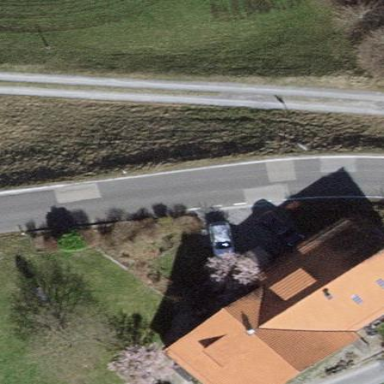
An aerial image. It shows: Detached building.